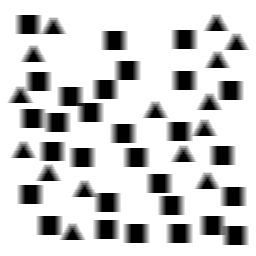
Squares: 29
Triangles: 15
Stars: 0
Total shapes: 44